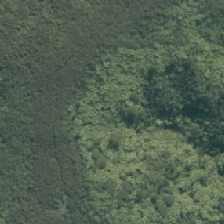
Land cover: broadleaved_indigenous_hardwood